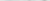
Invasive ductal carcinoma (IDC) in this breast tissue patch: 0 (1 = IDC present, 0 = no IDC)